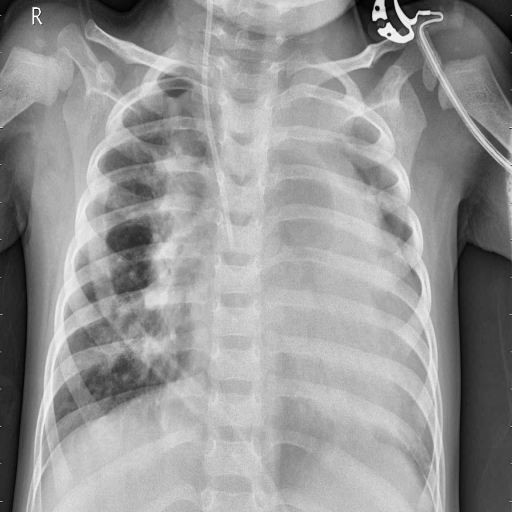
Finding: PNEUMONIA